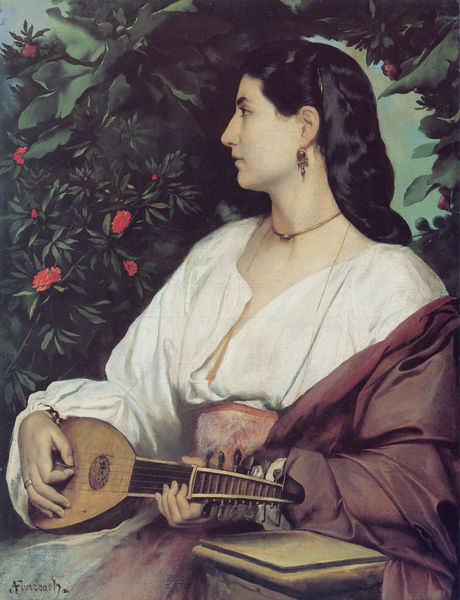
Titel: Mandolinenspielerin
Künstler: Anselm Feuerbach
Standort: Hamburg
Institution: Kunsthalle
Schlagwörter: baum, blau, blätter, gemälde, hand, himmel, kopf, umhang, weiß, grün, sitzen, ausschnitt, blume, blumen, braun, finger, frau, frisur, haar, kleid, mund, nase, ohr, ohrring, profil, schmuck, schwarz, blick, blüte, blüten, dame, gürtel, rose, rot, schal, tuch, malerei, rock, symbolismus, hemd, arm, bluse, falten, sockel, stein, bildnis, hals, instrument, portrait, porträt, schauen, signatur, öl, natur, strauch, brüstung, busch, gewand, haare, halbfigur, lange haare, stoff, ohrringe, gitarre, musik, pflanze, pflanzen, haarreif, lippen, schön, taille, armlehne, lehne, italien, kette, hecke, lila, töne, rind, sigantur, haarband, romantik, ölgemälde, falte, sitzende, karten, spielen, glanz, musikinstrument, musizieren, seitenansicht, spielerin, melancholie, muse, faltenwurf, ring, stola, halskette, grun, pfosten, spange, spiel, schwarze haare, buch, münchen, wirbel, saite, armband, seiten, mittelalter, feuerbach, ohring, historismus, laute, mandoline, saiten, zupfen, postament, italienerin, ohrschmuck, rebe, leier, spätromantik, deutschrömer, musikerin, sitzportrait, sitzporträt, gestrüp, klassisch, klang, delacroix, sentimental, laier, ukulele, schack, weisses kleid, oleander, detailgenau, klied, pflaze, musiziere, anselm feuerbach, nana, blüze, gitarrenspielerin, mudikerin, nanna, mel, junge.frau.mandoline,lila, ohrrind, lauthe